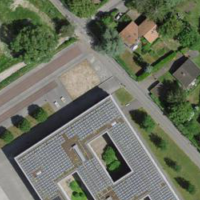
EUNIS habitat code: 54
Species observed at this site:
Phalangium opilio